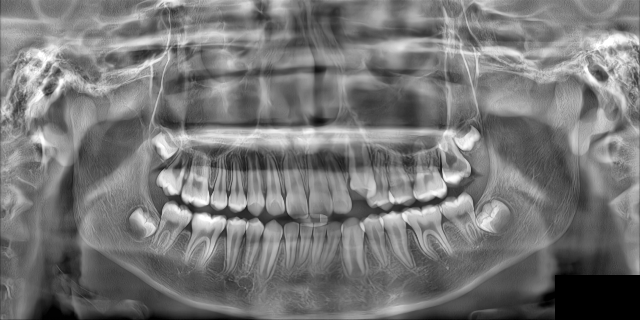
adult